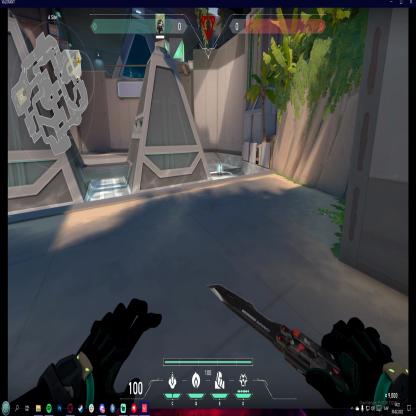
Label: planted spike